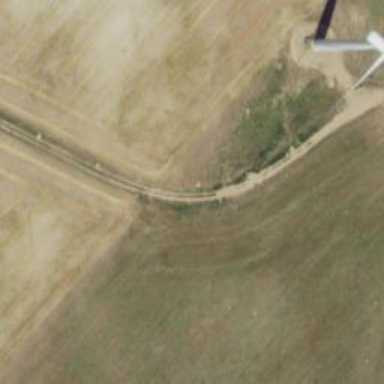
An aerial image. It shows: Road designated for service vehicles in wind farm area.